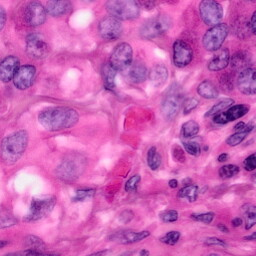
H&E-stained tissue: Pancreatic